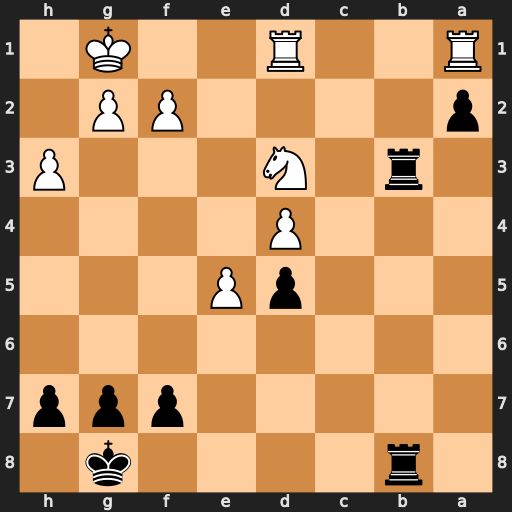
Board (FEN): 1r4k1/5ppp/8/3pP3/3P4/1r1N3P/p4PP1/R2R2K1
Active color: b
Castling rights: -
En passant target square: -
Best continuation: Rb1 Kh2 Rxd1 Rxd1 Rb1